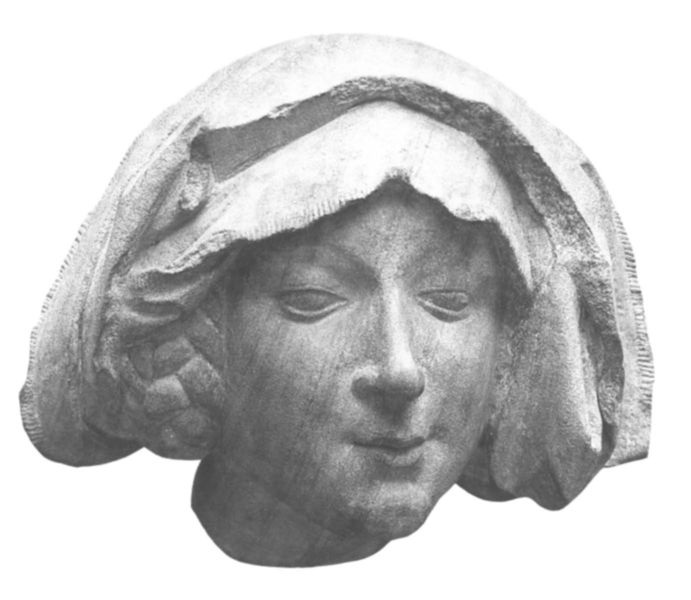
Titel: Frauenkopf, Bärbel von Ottenheim
Künstler: Nicolaus Gerhaert von Leyden
Standort: Herkunftsort: Straßburg, Alte Kanzlei (EU - F)
Institution: Frankfurt a. M., Liebieghaus
Schlagwörter: kopf, mädchen, frau, frisur, grau, holz, hut, marmor, mund, nase, stirn, blick, tuch, haube, alt, mütze, augen, gesicht, haupt, stein, hals, porträt, haare, augenbrauen, kinn, lippen, locken, rund, skulptur, statue, kopfbedeckung, lächeln, wangen, zöpfe, monochrom, ausdruck, kopftuch, zopf, büste, bildhauerei, glatt, poliert, lider, foto, antike, traurigkeit, schwarzweiss, gesciht, fragment, sandstein, geflochten, antik, gehauen, bedeckung, lid, meißel, statuie, gemeiselt, tfragment